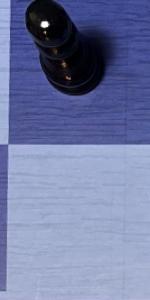
Label: Empty